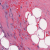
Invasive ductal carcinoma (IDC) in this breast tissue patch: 0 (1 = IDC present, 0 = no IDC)